Question: The following are messages I'm getting while trying to run end-to-end test from AngularJS tutorial <URL> on MS Windows 8 Professional. Could you please advise how can I make this test running well?
'''
[2013-06-10 17:27:54.100] [WARN] config - "/" is proxied, you should probably change urlRoot to avoid conflicts
INFO [karma]: Karma server started at http://localhost:9876/
INFO [launcher]: <<< Starting browser Chrome
INFO [launcher]: --- Starting browser Chrome
INFO [Chrome 27.0 (Windows)]: Connected on socket id E20UigDmDqhk3jaRRYAP
WARN [proxy]: failed to proxy /app/index.html (Error: connect ECONNREFUSED)
'''

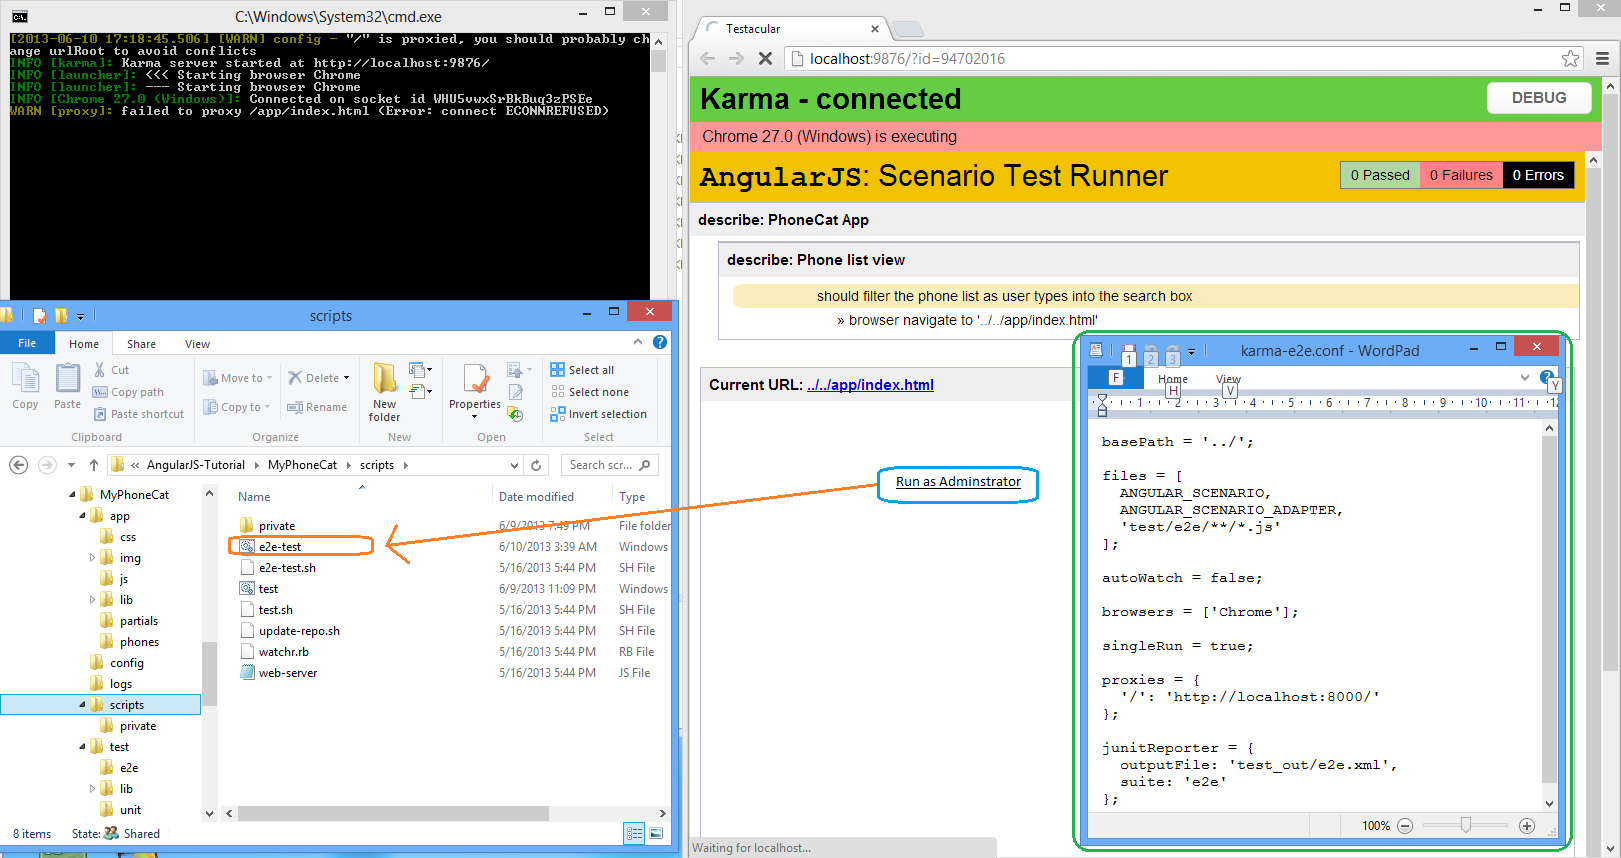
Answer: The error you're seeing indicates that you haven't started the webserver. Since you are using ./scripts/e2e-test.sh to run your e2e tests, you need to have your webserver serve the app from localhost:8000 and the docroot needs point to the angular-phonecat folder, not the app folder. This can be done by simply running ./scripts/web-server.js (see <URL>
Note that there is a second way to run your e2e tests. You can just visit
'''
http://localhost:8000/test/e2e/runner.html
'''